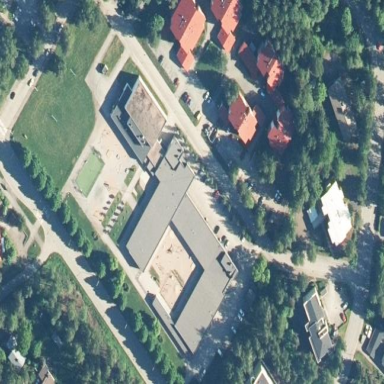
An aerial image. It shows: School building.